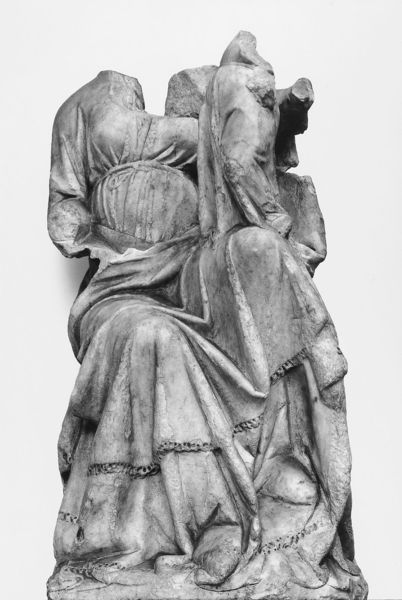
Titel: Madonna mit Kind und Pisa von einem Engel präsentiert (“Madonna Heinrichs VII.”)
Künstler: Giovanni Pisano
Institution: Pisa, Museo dell’Opera del Duomo
Schlagwörter: fuß, gruppe, kopf, körper, weiß, sitzen, brust, frau, grau, kleid, marmor, gürtel, rock, schleife, arm, arme, falten, spitze, stein, gewand, mantel, sitzend, kind, saum, skulptur, taille, schoß, schwanger, foto, oben, unten, antike, torso, jungfrau, schwarzweiß, fragment, kaputt, jesus, maria, figurengruppe, beschädigt, ohne kopf, plastikstatue, falten schwarz